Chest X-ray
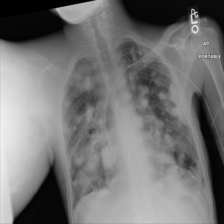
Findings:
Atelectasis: negative
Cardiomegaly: negative
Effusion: negative
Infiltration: negative
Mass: negative
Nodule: negative
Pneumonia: negative
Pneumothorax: negative
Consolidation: negative
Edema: negative
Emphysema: negative
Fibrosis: negative
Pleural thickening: negative
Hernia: negative